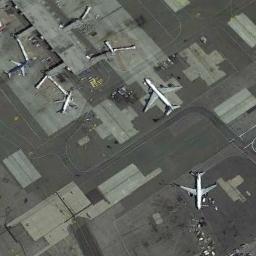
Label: airplane